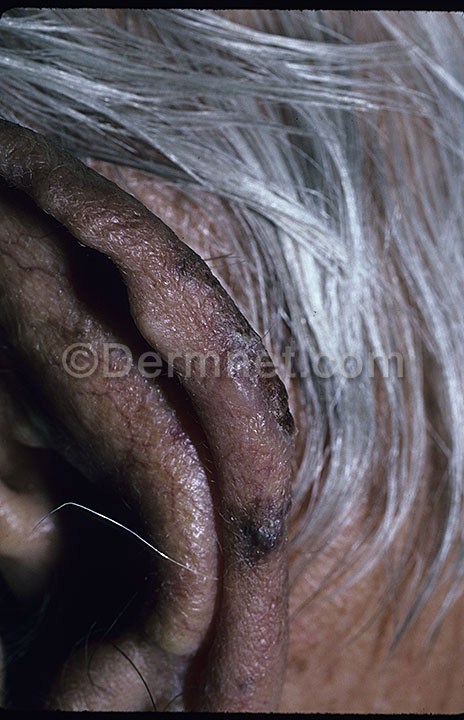
Disease: Seborrheic Keratoses and other Benign Tumors